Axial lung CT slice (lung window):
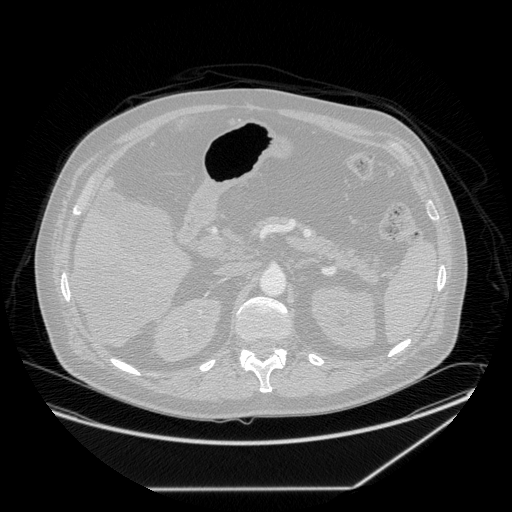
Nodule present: no